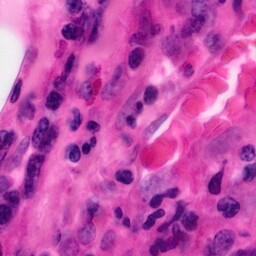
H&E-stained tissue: Pancreatic